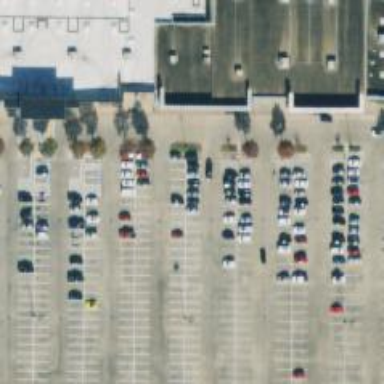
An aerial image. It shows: Parking space is available.